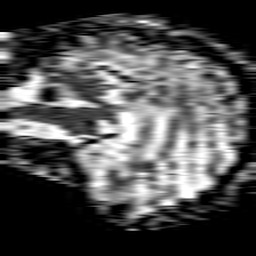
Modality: ADC
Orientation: sagittal
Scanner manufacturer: philips
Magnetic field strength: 1.5 T
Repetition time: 4.6 s
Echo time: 0.09478 s